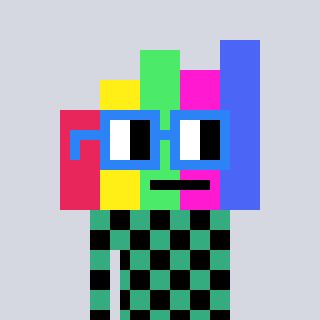
a pixel art character with square blue glasses, a bar chart-shaped head and a teal-colored body on a cool background